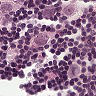
Metastatic tissue present: yes